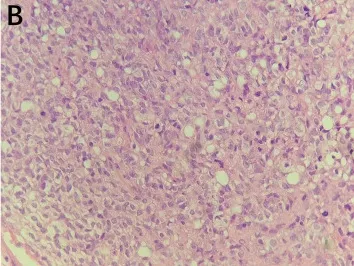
400xmagnification) showed the tumor cells were round and oval with visible nucleoli, mitotic figures were easy to be seen, and small focal necrosis could be seen. Thin-walled blood vessels could be observed in the stroma.
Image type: pathology (h&e)